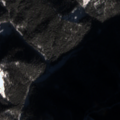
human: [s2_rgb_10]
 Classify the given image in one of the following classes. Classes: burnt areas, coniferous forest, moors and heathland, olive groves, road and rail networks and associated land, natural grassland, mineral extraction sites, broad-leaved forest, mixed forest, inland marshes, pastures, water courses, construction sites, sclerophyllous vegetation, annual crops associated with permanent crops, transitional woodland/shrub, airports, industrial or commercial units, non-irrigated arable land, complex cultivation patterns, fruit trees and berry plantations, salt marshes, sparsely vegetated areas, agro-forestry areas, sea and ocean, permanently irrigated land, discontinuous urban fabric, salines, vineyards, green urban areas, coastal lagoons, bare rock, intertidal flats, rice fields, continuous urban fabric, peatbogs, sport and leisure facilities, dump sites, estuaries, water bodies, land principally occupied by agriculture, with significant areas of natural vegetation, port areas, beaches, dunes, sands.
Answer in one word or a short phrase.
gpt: coniferous forest, mixed forest